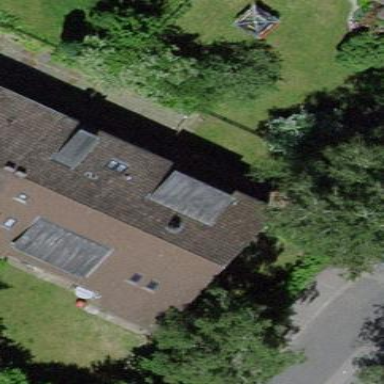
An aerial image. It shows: Apartment building with gabled roof made of roof tiles.